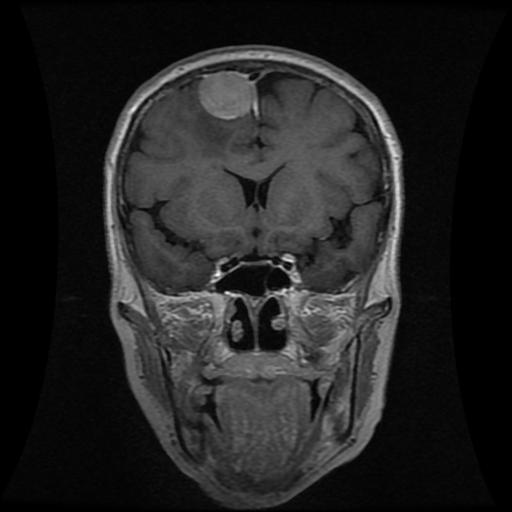
Label: meningioma